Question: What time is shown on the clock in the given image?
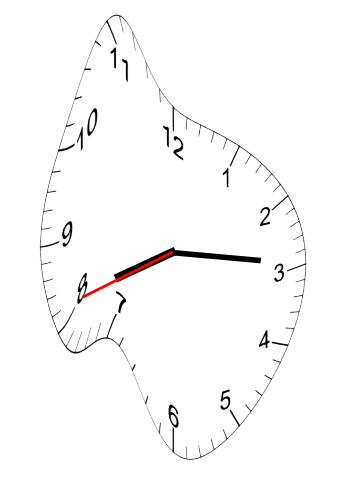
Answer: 08:14:41